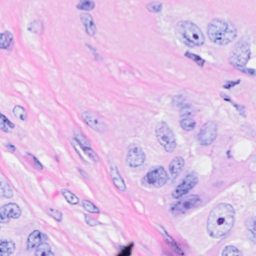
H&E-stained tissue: Breast